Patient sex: M
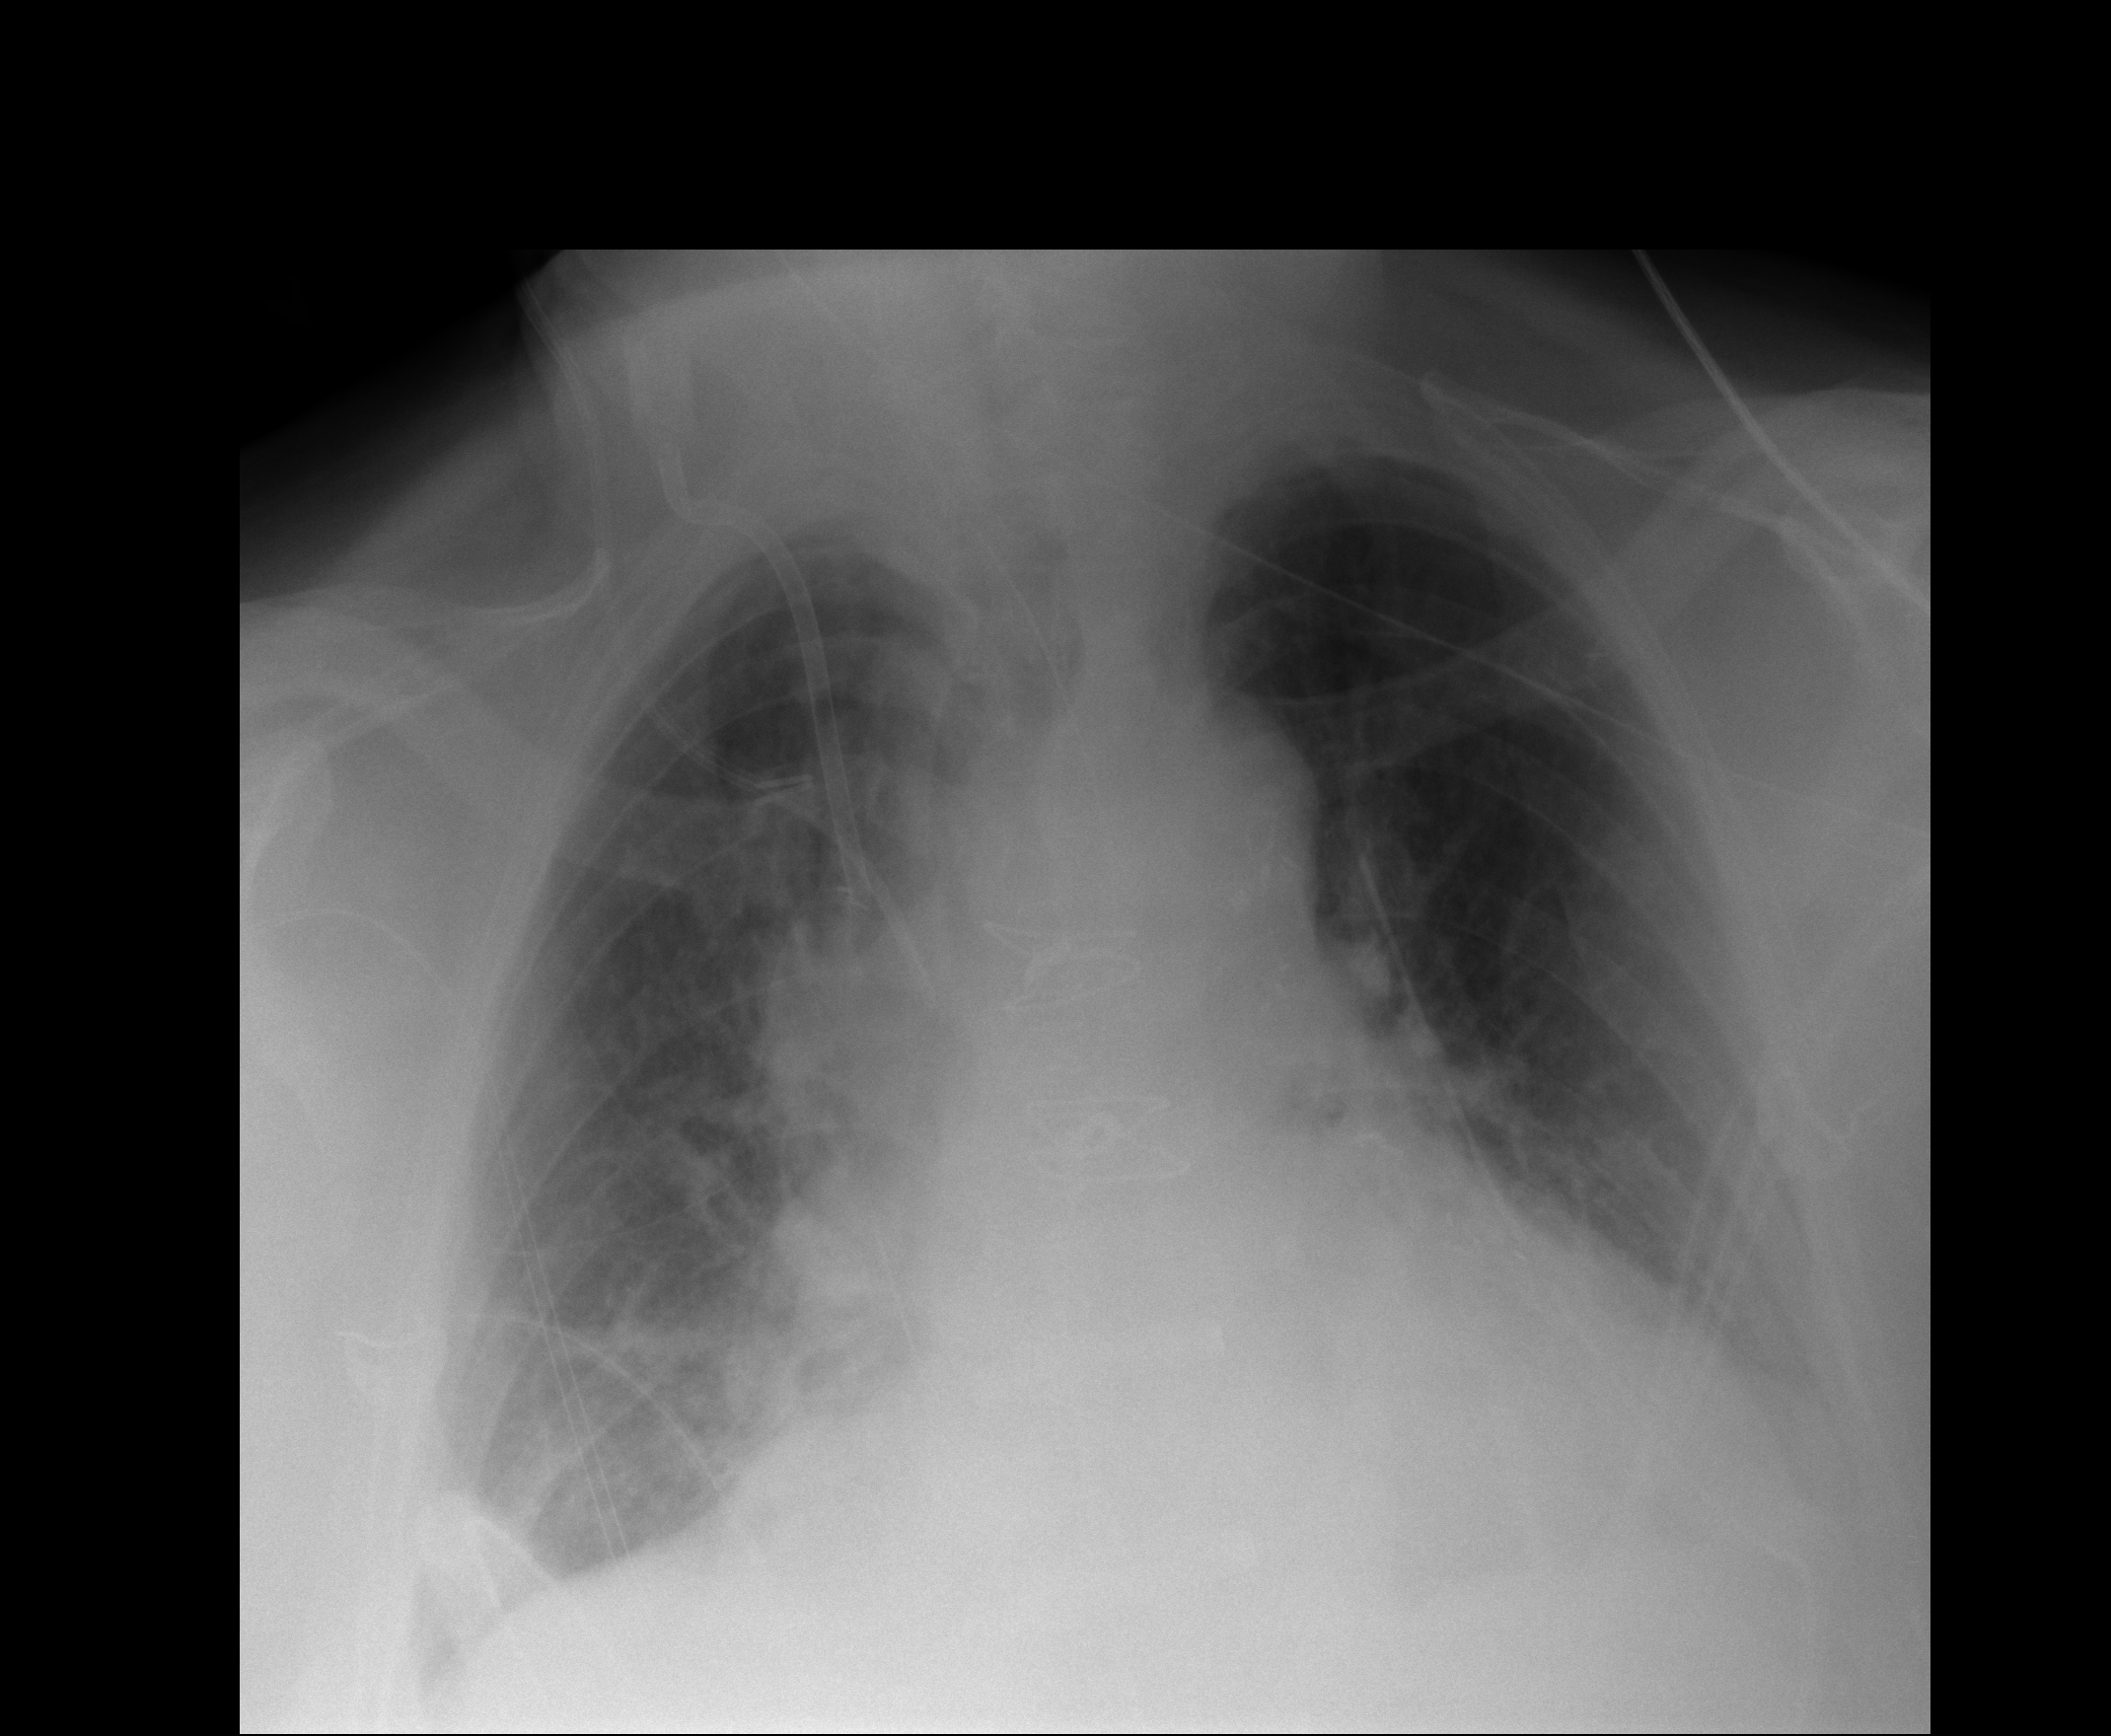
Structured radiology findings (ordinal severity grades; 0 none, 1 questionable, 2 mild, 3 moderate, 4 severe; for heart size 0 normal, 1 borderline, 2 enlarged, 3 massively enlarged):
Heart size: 2
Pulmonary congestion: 2
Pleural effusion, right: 1
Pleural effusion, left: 2
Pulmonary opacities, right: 0
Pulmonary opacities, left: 0
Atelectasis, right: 2
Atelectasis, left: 0